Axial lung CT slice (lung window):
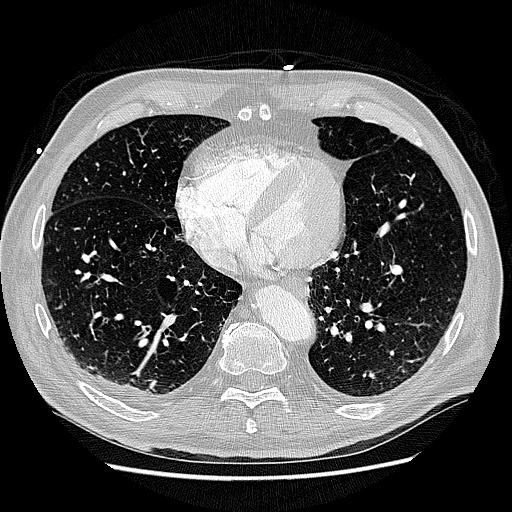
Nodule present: no